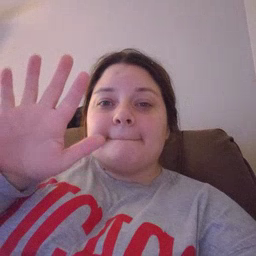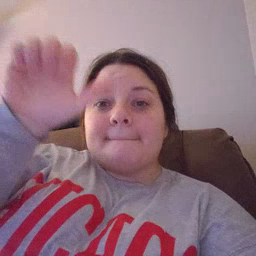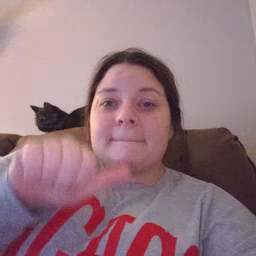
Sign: mitten